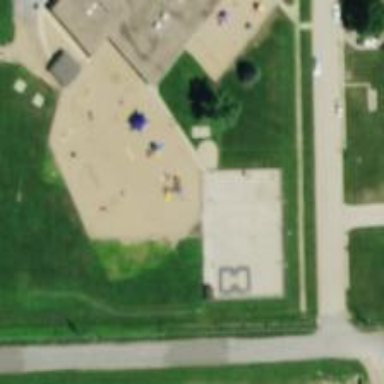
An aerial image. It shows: Playground area for leisure land.